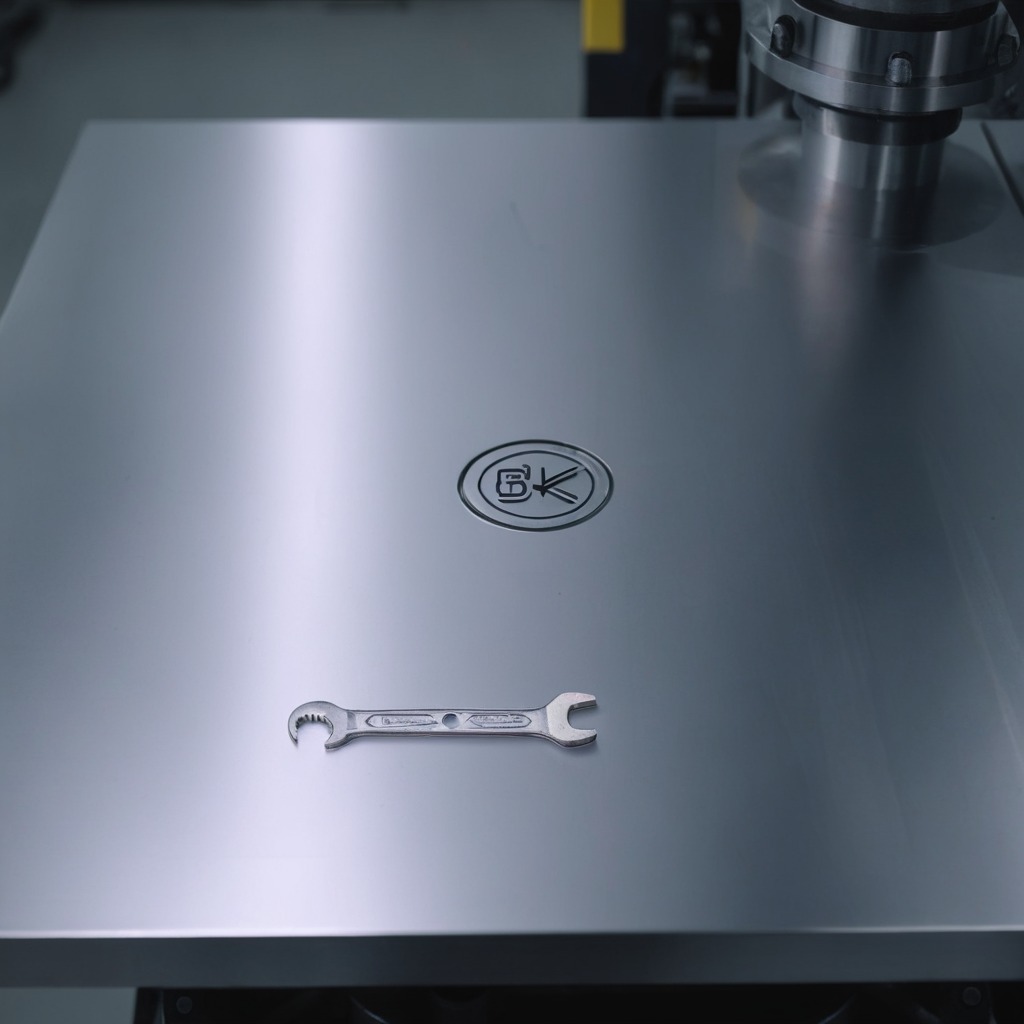
An wrench is lying on the metal table in a machine shop under fluorescent lights.